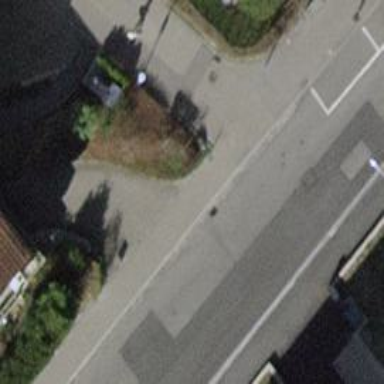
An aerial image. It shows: Unmarked crossing with traffic calming table.